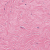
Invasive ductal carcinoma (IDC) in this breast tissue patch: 0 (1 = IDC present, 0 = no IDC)